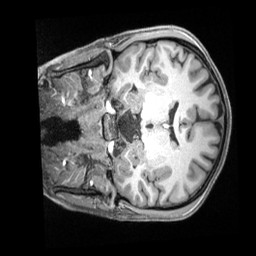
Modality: T1w
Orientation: coronal
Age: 23
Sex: female
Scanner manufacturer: siemens
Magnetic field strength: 3 T
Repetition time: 2.4 s
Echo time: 0.00226 s